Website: crate-barrel
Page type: payment
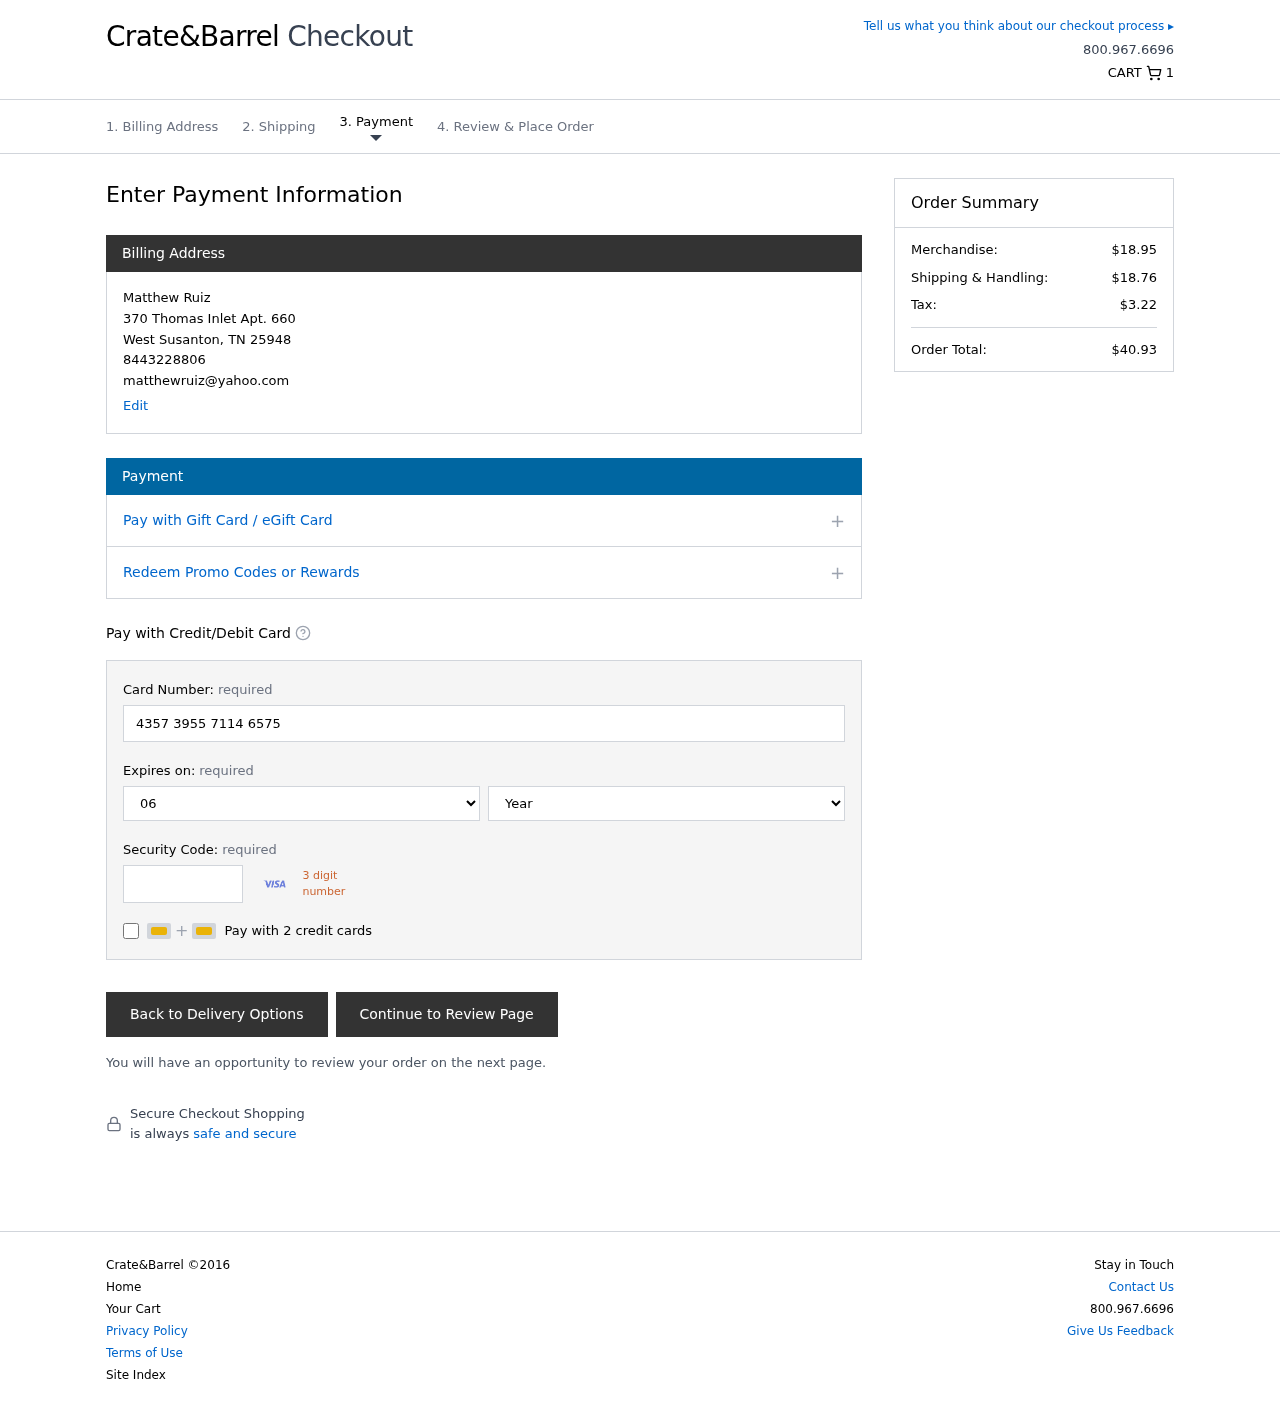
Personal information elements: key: PII_CARD_CVV
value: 300
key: PII_CARD_EXPIRY_MONTH
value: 06
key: PII_CARD_EXPIRY_YEAR
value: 27
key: PII_CARD_NUMBER
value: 4357 3955 7114 6575
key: PII_CITY
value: West Susanton
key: PII_EMAIL
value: matthewruiz@yahoo.com
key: PII_FULLNAME
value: Matthew Ruiz
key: PII_PHONE
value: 8443228806
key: PII_POSTCODE
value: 25948
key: PII_STATE_ABBR
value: TN
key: PII_STREET
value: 370 Thomas Inlet Apt. 660
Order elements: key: ORDER_NUM_ITEMS
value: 1
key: ORDER_SUBTOTAL
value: $18.95
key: ORDER_SHIPPING_COST
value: $18.76
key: ORDER_TAX
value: $3.22
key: ORDER_TOTAL
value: $40.93